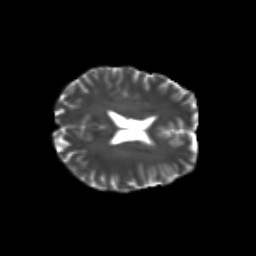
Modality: T2w
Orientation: axial
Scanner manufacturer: siemens
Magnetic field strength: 3 T
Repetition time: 9.2 s
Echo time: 0.084 s